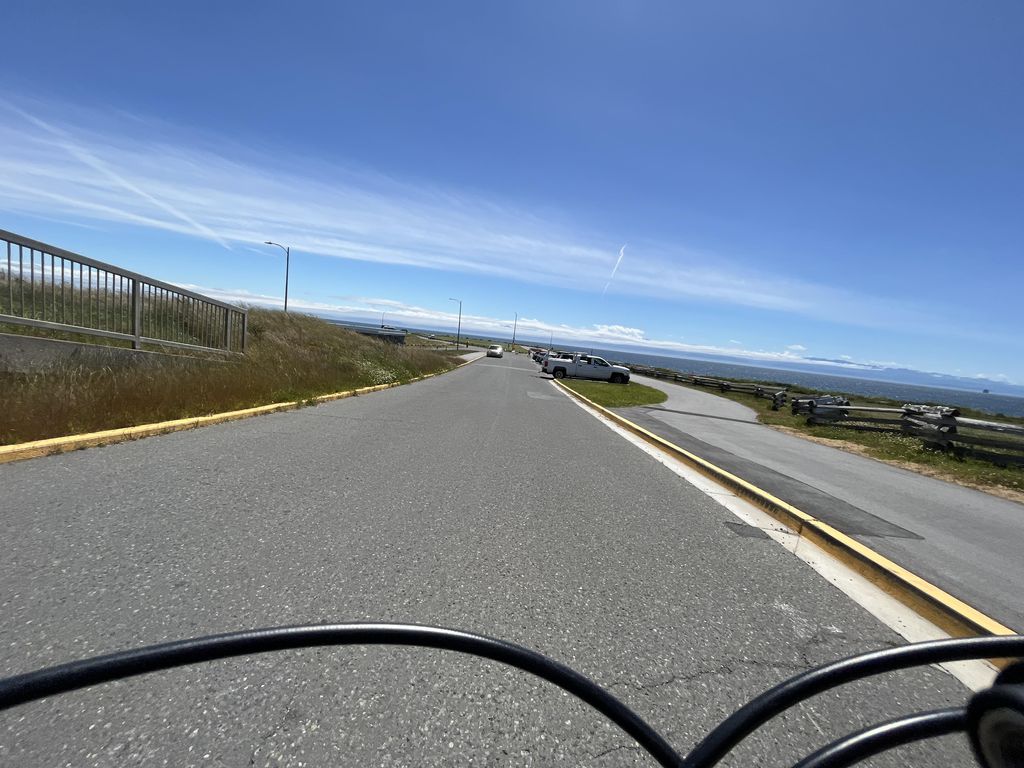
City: victoria